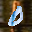
Label: 0